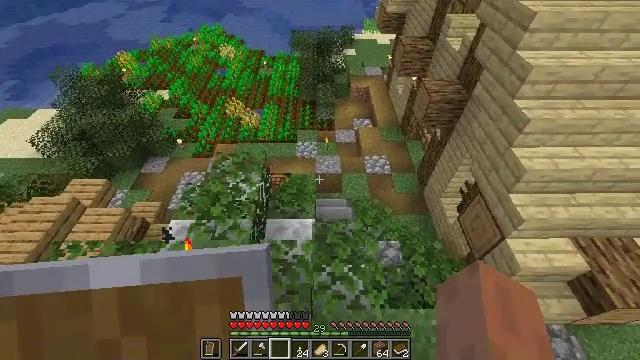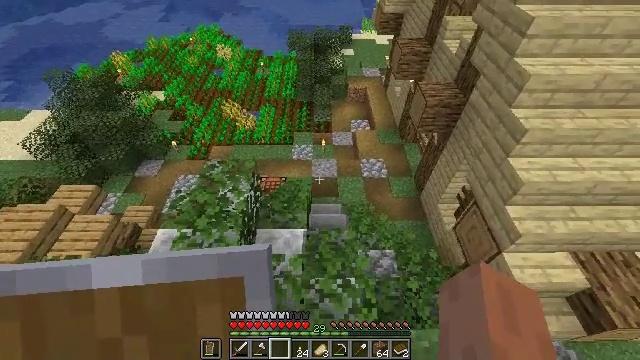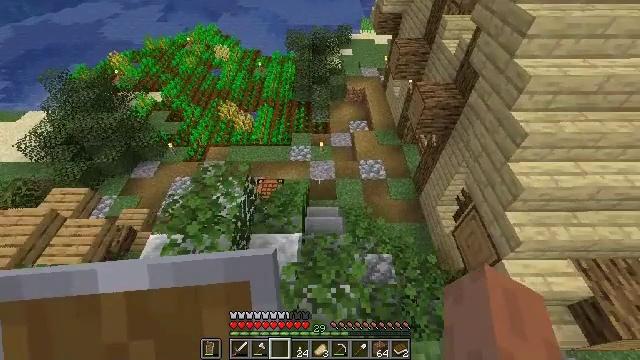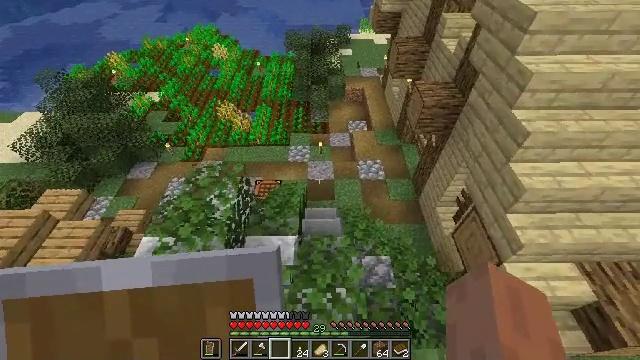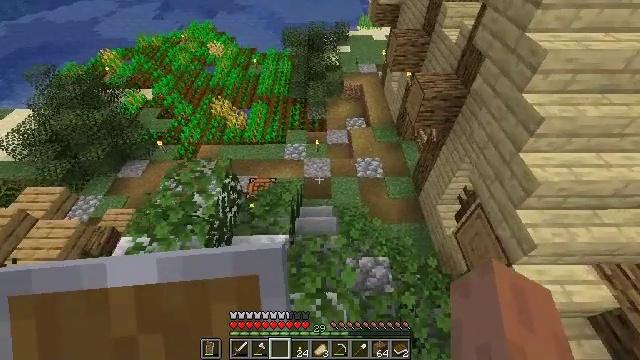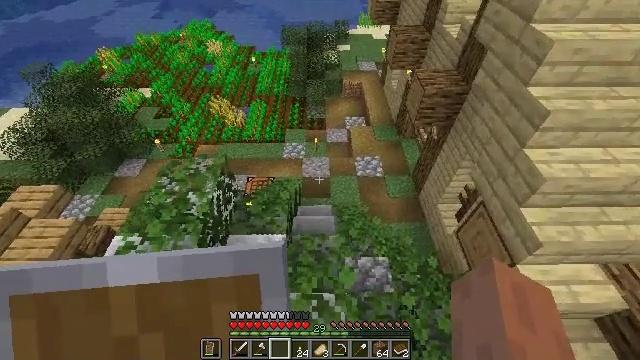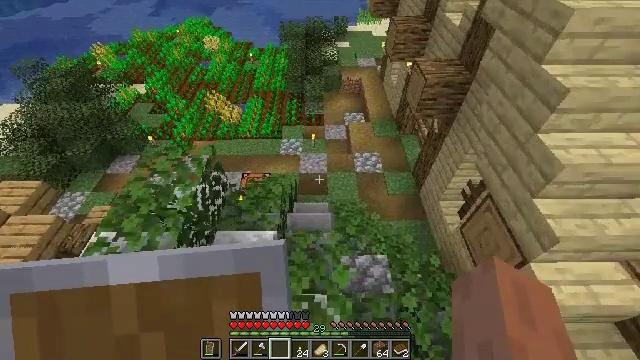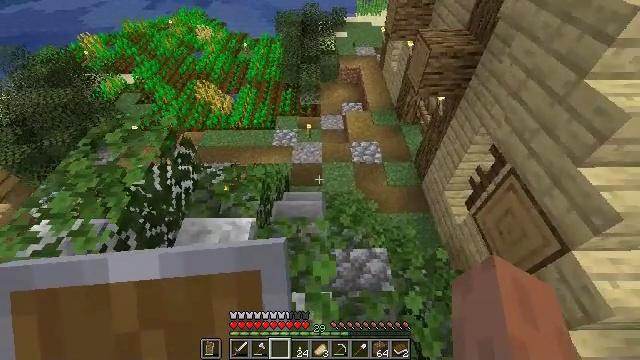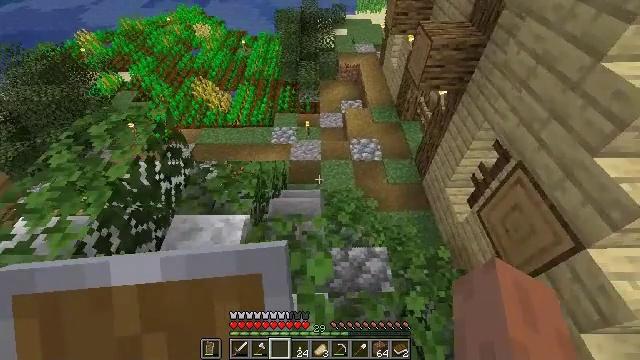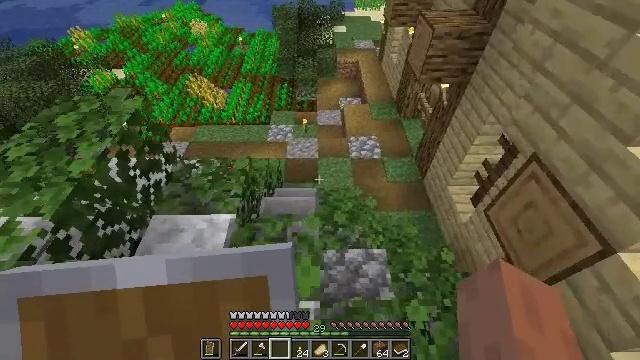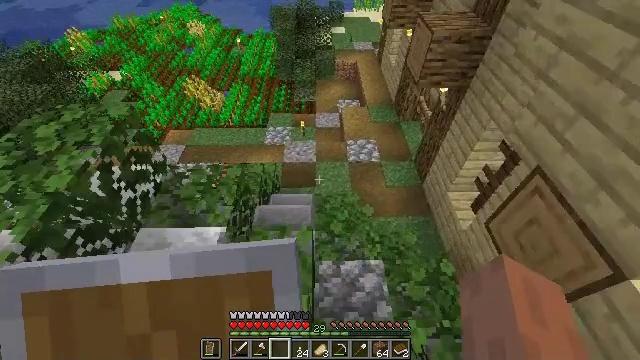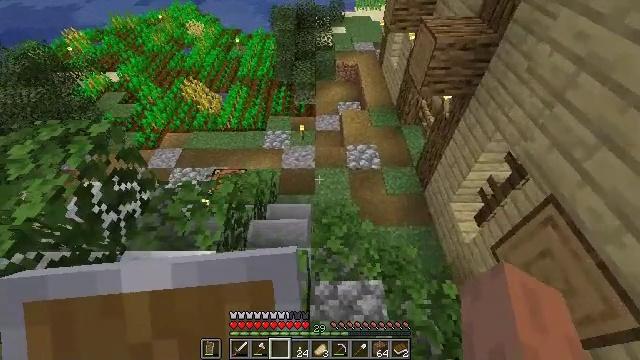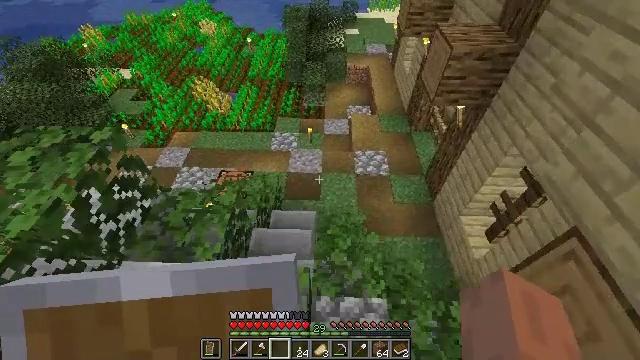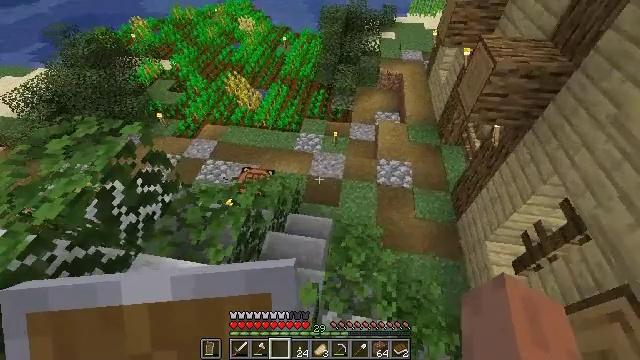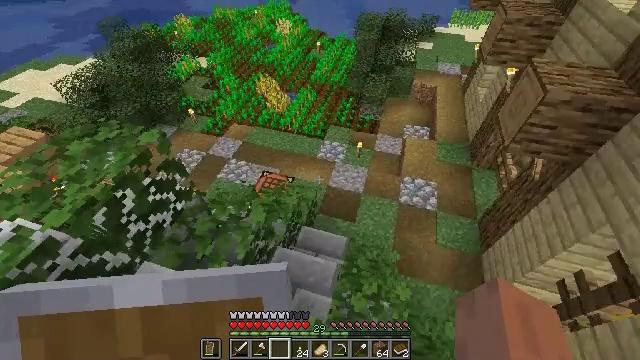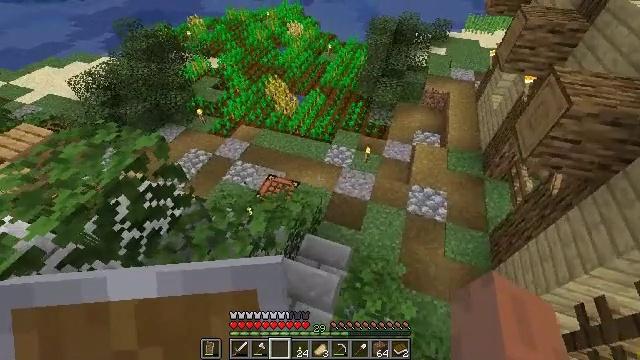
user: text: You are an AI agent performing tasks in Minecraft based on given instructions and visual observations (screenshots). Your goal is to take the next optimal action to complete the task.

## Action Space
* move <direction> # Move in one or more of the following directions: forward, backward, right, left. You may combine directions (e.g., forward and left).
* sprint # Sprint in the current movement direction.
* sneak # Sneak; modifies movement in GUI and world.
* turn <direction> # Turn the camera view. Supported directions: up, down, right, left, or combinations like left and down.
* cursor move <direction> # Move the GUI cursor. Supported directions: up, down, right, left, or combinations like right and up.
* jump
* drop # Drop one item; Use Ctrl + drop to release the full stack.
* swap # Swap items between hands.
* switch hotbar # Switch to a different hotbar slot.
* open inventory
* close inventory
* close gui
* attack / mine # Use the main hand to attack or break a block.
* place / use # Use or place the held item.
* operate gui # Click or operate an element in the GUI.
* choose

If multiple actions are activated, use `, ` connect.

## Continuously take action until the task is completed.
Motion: motion action
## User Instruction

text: Produce a fishing rod using the crafting table.
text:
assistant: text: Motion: move forward and move right
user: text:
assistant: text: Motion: move forward and move right
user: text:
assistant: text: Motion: move forward and move right
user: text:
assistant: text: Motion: move forward and move right
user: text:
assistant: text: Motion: move forward and move right
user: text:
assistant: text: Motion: move forward and move right
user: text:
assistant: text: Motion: move forward and move right
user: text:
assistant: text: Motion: move forward and move right
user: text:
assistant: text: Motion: move forward
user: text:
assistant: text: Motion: move forward
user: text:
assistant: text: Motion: move forward
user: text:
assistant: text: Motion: move forward, turn left
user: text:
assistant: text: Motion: move forward, turn left
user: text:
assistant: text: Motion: move forward, turn left
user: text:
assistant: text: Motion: move forward, turn left
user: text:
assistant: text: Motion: move forward
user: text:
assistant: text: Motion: move forward
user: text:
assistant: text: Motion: move forward, turn left
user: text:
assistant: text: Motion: move forward
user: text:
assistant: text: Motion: move forward, turn left
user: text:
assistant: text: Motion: move forward and move right, turn left
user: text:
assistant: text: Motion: move forward and move right, turn left
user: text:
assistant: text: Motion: move forward and move right, turn left
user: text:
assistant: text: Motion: move forward and move right, turn left
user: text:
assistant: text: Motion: move forward and move right, turn left
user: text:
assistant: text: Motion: move forward and move right, turn left
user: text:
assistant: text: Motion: move forward and move right, turn left
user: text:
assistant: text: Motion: move forward and move right, turn left
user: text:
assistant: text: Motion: move forward and move right, turn left and up
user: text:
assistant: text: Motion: move forward and move right, turn left and up